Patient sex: F
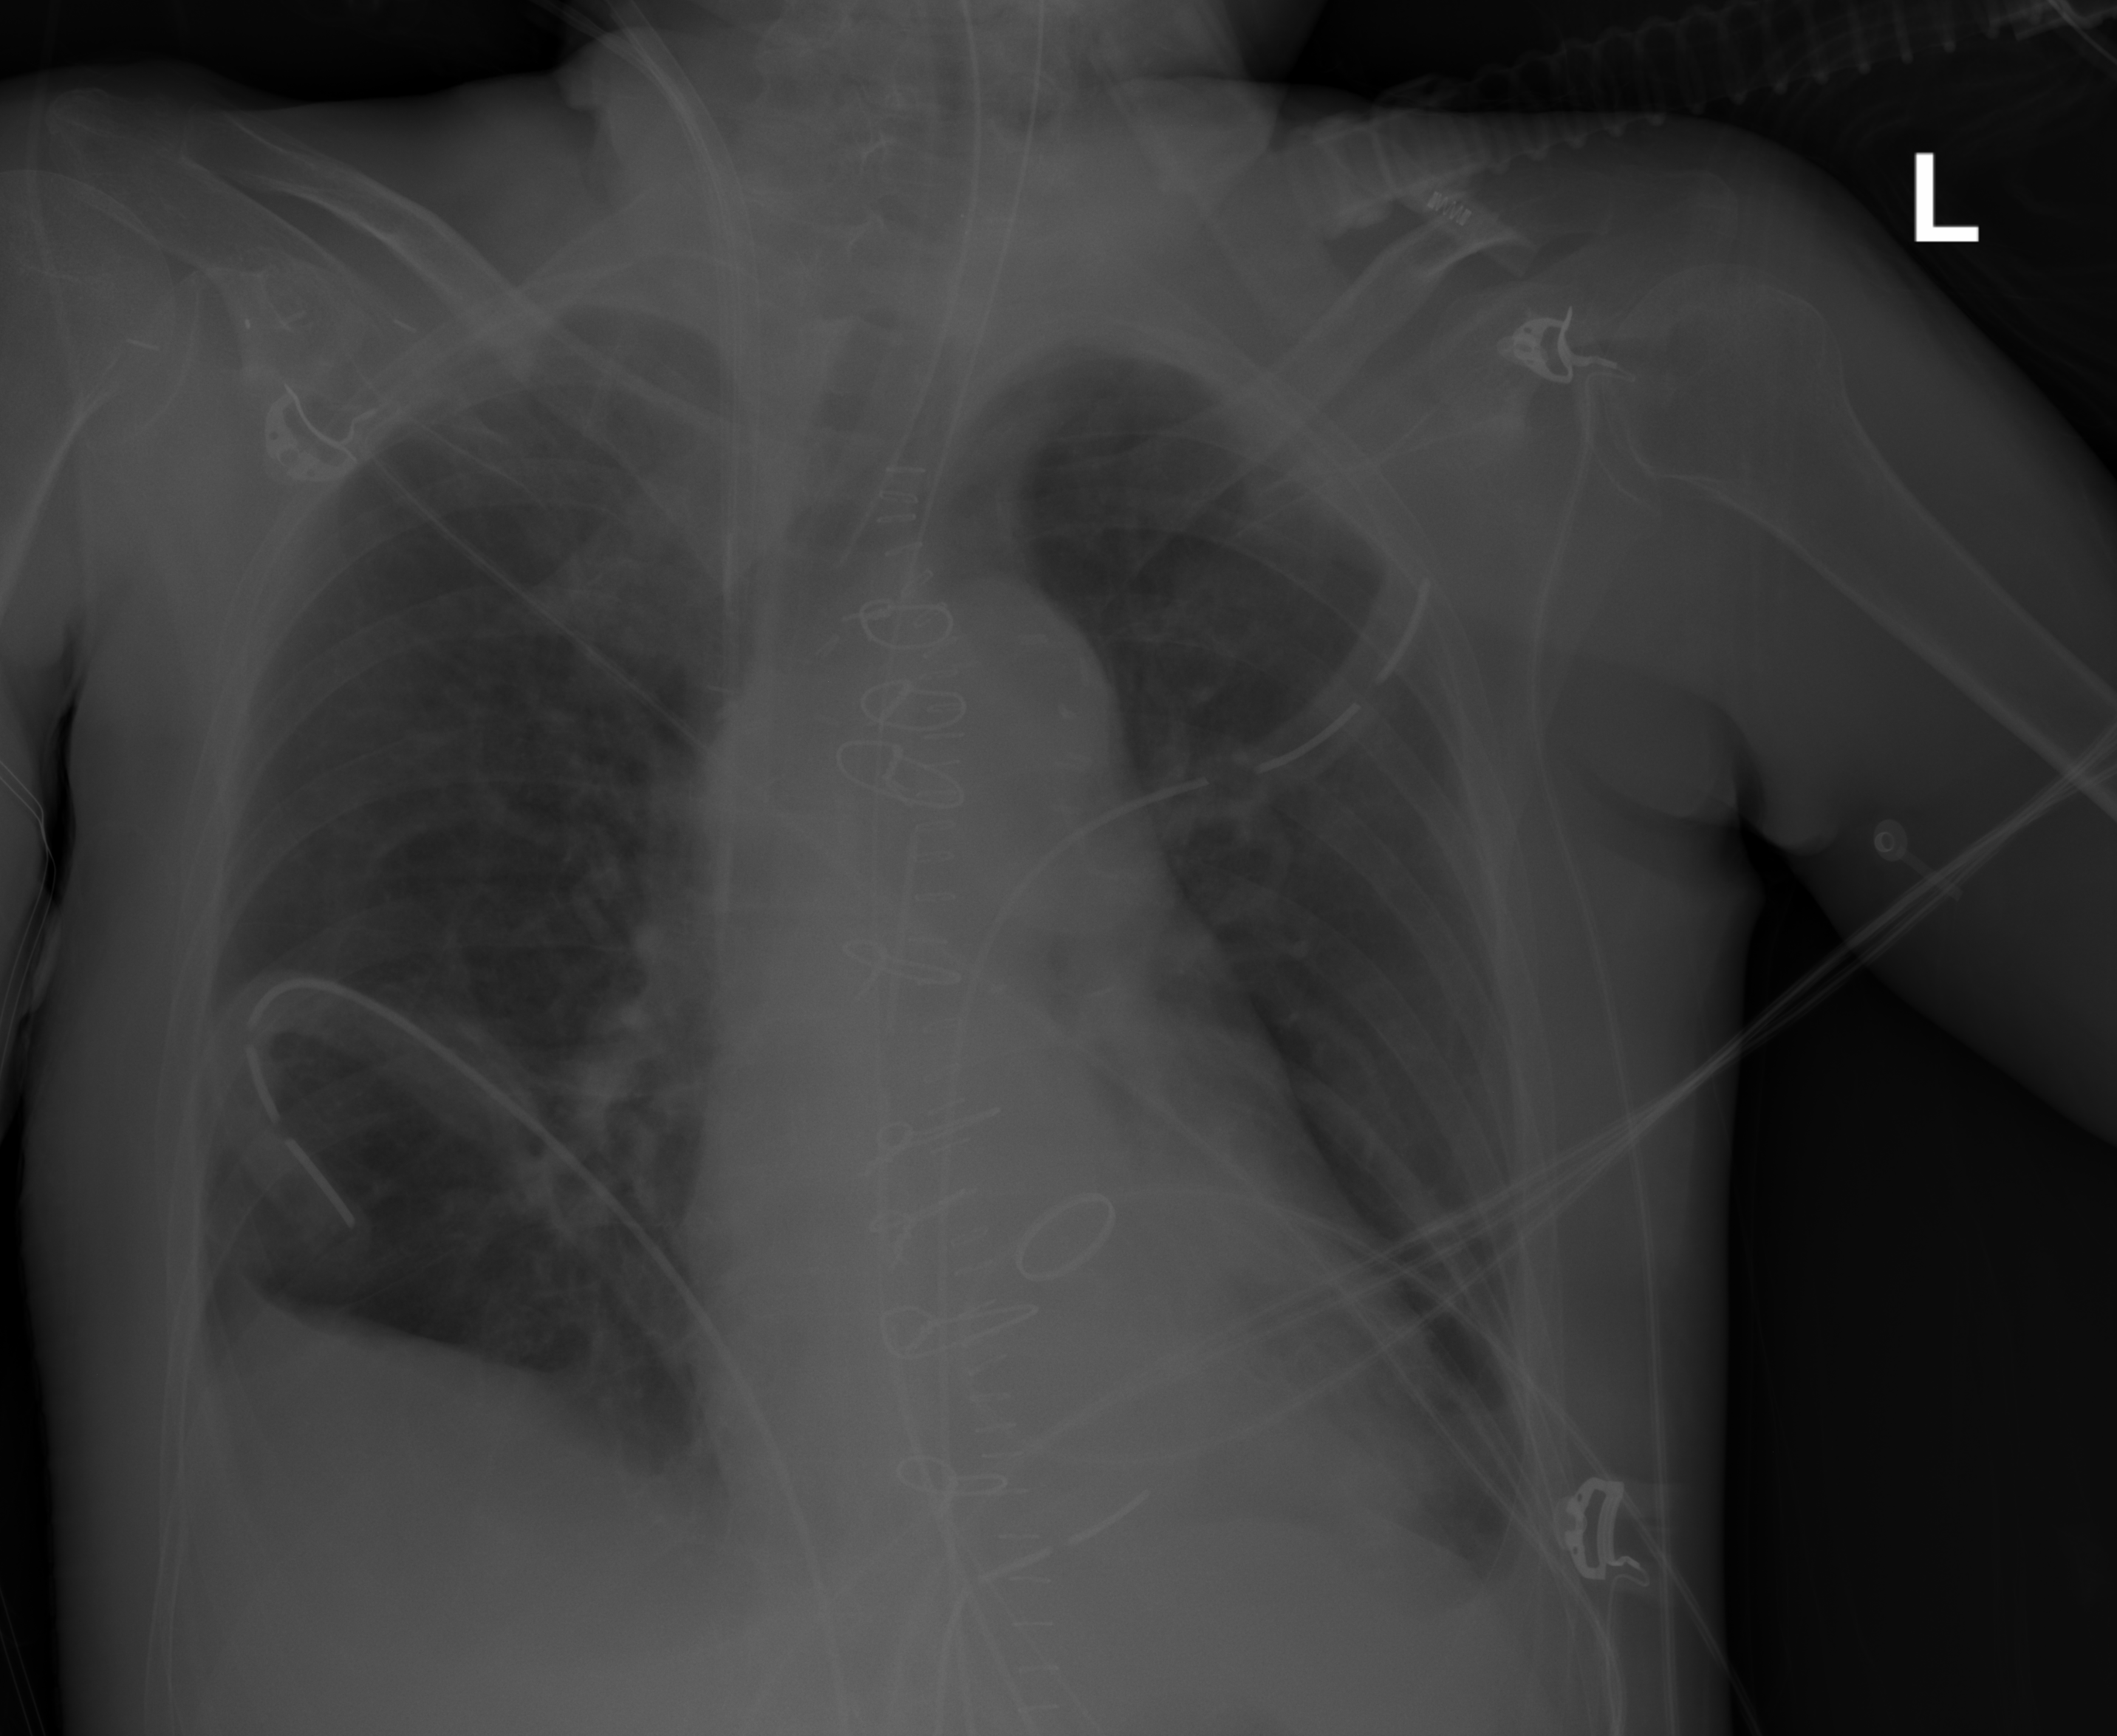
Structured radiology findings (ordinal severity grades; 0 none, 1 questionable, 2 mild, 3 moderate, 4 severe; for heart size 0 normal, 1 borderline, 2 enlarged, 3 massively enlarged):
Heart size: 0
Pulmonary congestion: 0
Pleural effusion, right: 0
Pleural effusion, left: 0
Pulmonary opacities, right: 0
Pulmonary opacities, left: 0
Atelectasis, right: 0
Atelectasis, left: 2